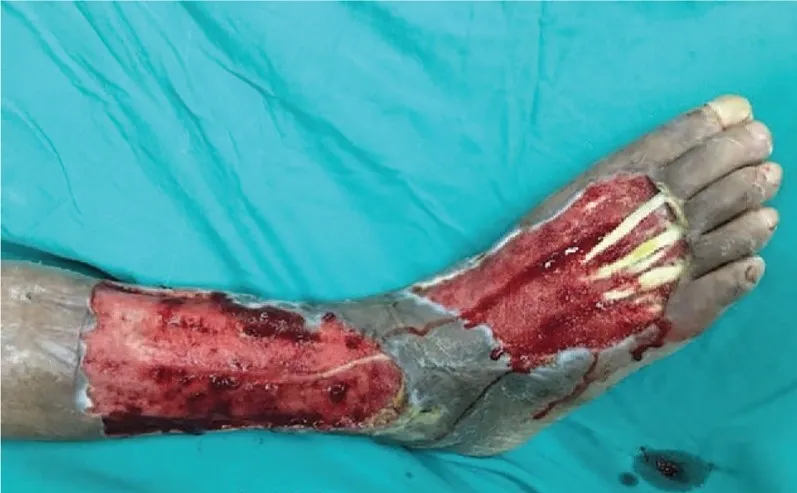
On the 32nd day after admission, we saw a promising amount of fresh granulation tissue covering the wound before the skin graft operation.
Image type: medical_photograph (other_medical_photograph)